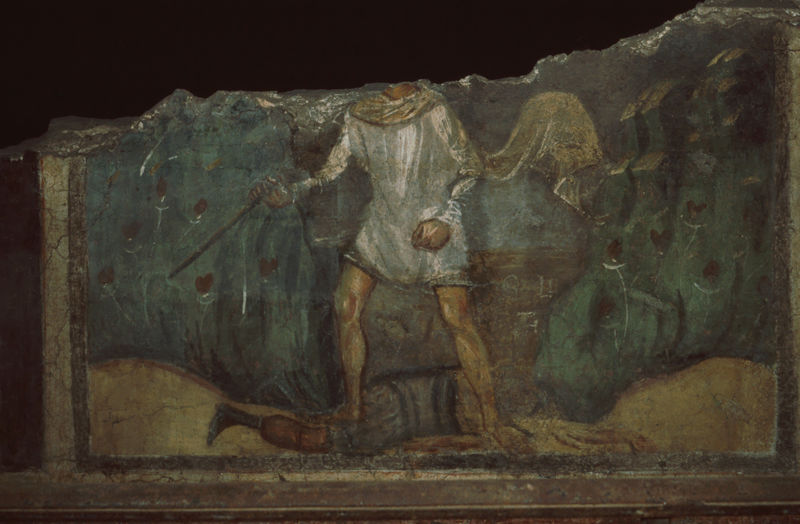
Titel: Abschrankung des Presbyteriums: David tötet Goliath
Standort: Rom
Institution: S. Maria Antiqua
Schlagwörter: berg, blau, dunkel, felsen, flügel, fuß, gemälde, hand, held, himmel, kampf, kopf, mann, meer, nackt, umhang, wasser, weiß, gelb, grün, landschaft, ocker, sand, stadt, ausschnitt, blumen, braun, bunt, grau, hell, hintergrund, kleid, männer, pastell, schwarz, szene, türkis, gras, rot, schal, schleier, tuch, weg, wiese, beige, malerei, alt, hemd, wand, arm, falten, kragen, leiche, mensch, messer, rahmen, stehen, stein, tod, tot, toter, hände, hügel, gehen, kirche, boden, figur, gewand, stehend, pflanzen, brunnen, stock, engel, beine, relief, schürze, bein, füße, liegen, schuhe, stab, farben, fels, weis, rand, zerstörung, detail, muskeln, wandgemälde, wandmalerei, sandalen, junge, knie, liegend, entblösst, foto, barfuss, blut, antike, blinder, knabe, münchen, torso, schwert, faust, schlag, waffe, degen, stiefel, pfau, fliese, mosaik, schuh, tasten, sieg, rom, fragment, teilstück, herzen, römer, kaputt, jüngling, antik, toga, dolch, getötet, zerstört, fresko, heilig, wandbild, david, tunika, hirte, grieche, erschlagen, sakral, sieger, kopflos, fresco, bezwungen, drache, umbringen, fische, pompeji, rahemn, abgerissen, erstochen, mittig, bruch, gebrige, wehend, byzanz, besiegt, schaal, christophorus, inkomplett, christoph, wegen, flatternd, abgebrochen, rest, goliath, erhaltungszustand, greichisch, besiegter, dahin, niedergestochen, saul, szehem, wanmdmalerei, wndfresko, sie, satb, tastend, kniw, flügel+, mann ohne kopf, bruchkante, halbe gemälde, halber engel, virga taumaturga